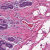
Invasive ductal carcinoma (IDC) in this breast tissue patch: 0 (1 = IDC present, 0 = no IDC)